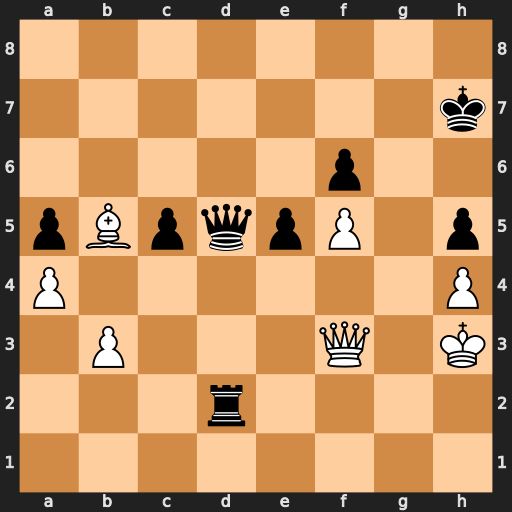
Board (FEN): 8/7k/5p2/pBpqpP1p/P6P/1P3Q1K/3r4/8
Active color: w
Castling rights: -
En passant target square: -
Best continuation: Qxh5+ Kg7 Qg6+